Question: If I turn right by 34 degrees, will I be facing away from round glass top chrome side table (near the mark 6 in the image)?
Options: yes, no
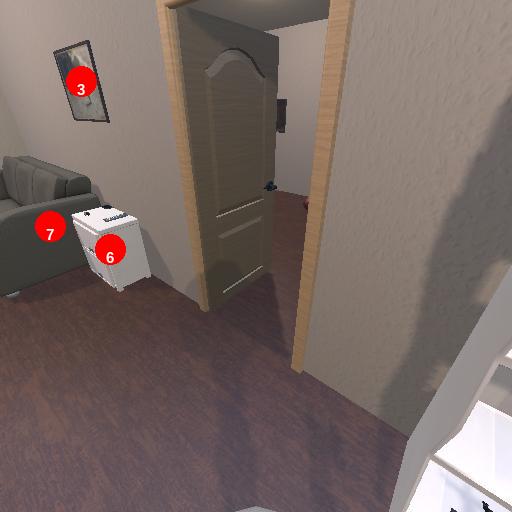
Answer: yes